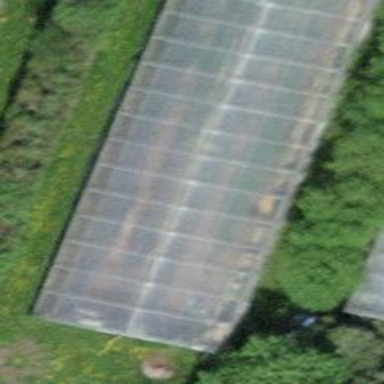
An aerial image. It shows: Greenhouse.